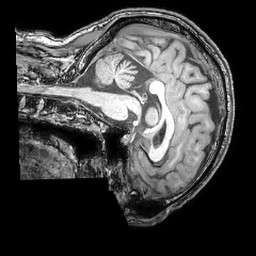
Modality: T1w
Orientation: sagittal
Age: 32
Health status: ill
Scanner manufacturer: philips
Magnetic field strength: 3 T
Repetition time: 0.007 s
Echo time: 0.0035 s